Question: Is there a way to have buttons that auto-resize to fit its container , in order to have responsive design?
It would be even better I think If there is an approach , not based on media queries (= less code)
Hope the image helps you. Here is the CSS for the button
'''
.formButtonfront {
width: auto;
border:1px solid gray;
border-radius:7%;
float:right;
font-size:0.875;
}
'''
The browser is Chrome in a laptop, just sized down
I want the grey button (placed after the image) to fit the white container
Thanks in advance
PS About the float : I have a 'clear:both;' in the footer. Also even If I remove the float, the result is the same.
Here 's a <URL>

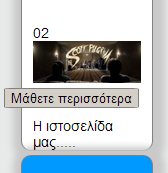
Answer: So you don't need 'display: block' or 'float: none', but a 'max-width'
'''
.formButtonfront {
border:1px solid gray;
border-radius:7%;
font-size:0.875;
word-wrap: break-word;
width: 100px; // only for IE8
max-width: 100%;
}
'''
Look at this <URL>